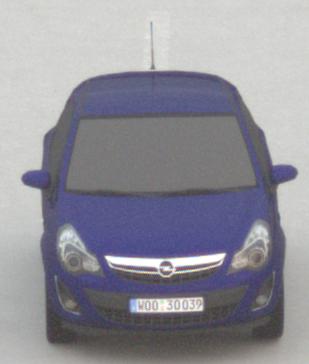
Make: Opel
Model: Corsa 1.2
Detailed model: Corsa (D)
Model produced from: 2011/01
Model produced until: 2014/08
Doors: 3
Color: blue
Road condition: dry road
Daytime: sunrise or sunset
Contrast: low contrast